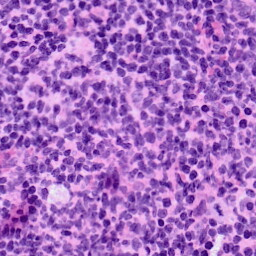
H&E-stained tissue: LymphNode